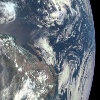
Label: cloud